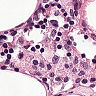
Metastatic tissue present: no